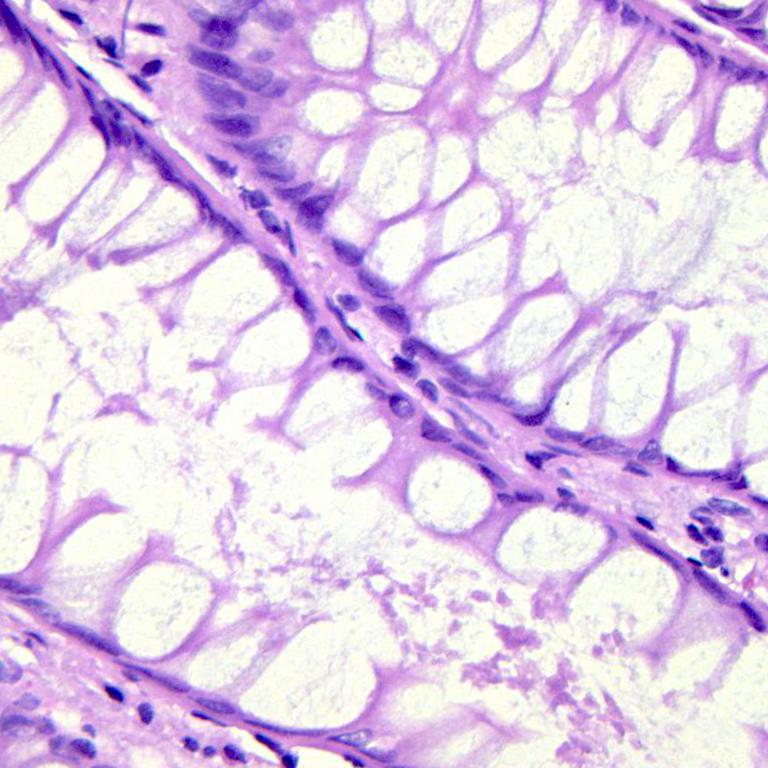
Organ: colon
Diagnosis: benign